Interaction volume radius: 5 \u00c5
Interaction volume height: 15 \u00c5
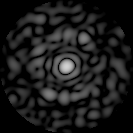
Disorder parameter: 0.8124